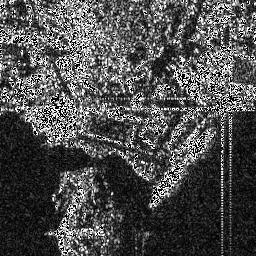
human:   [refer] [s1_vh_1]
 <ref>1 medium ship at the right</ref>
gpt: <box>[[70, 47, 85, 63, 0]]</box>

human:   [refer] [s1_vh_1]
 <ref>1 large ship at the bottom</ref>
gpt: <box>[[56, 64, 73, 80, 0]]</box>